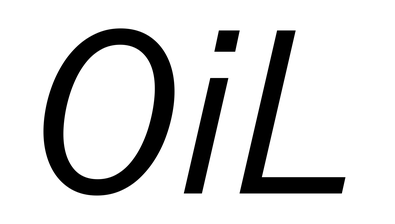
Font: InstrumentSans-Italic_Italic